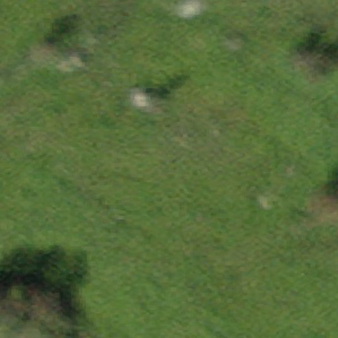
Label: other